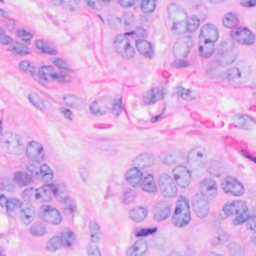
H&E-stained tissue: Breast